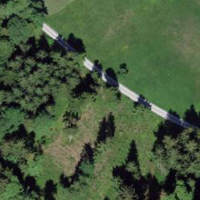
EUNIS habitat code: 44
Species observed at this site:
Aruncus dioicus